【题型】解答题　【知识点】平面几何　【难度】easy
如图, 已知 $\angle B = \angle E = 90^\circ$, $AB = 6$, $BF = 3$, $CF = 5$, $DE = 15$, $DF = 25$。求证：$\triangle ABC \sim \triangle DEF$。

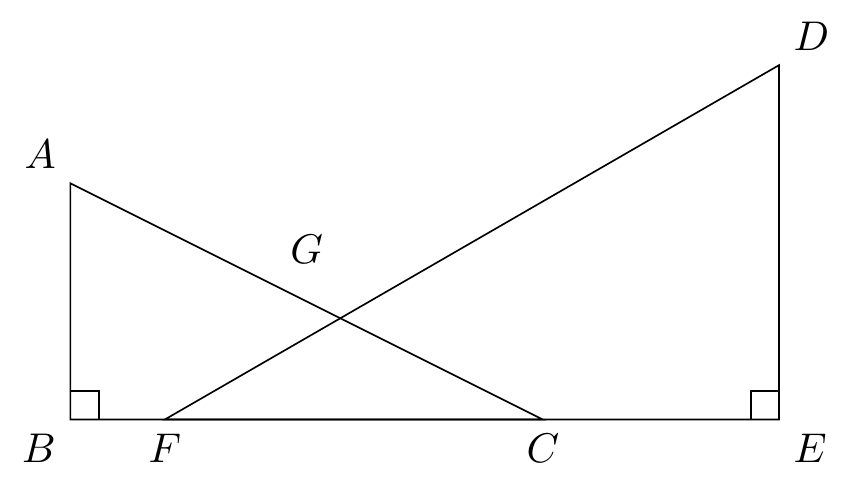
【解答】
证明：$\because \angle B = 90^\circ$, $AB = 6$, $BF = 3$, $CF = 5$

$\therefore BC = BF + FC = 3 + 5 = 8$, $AC = \sqrt{6^2 + 8^2} = 10$

在 $\triangle ABC$ 中, $\because AB : BC : AC = 6 : 8 : 10 = 3 : 4 : 5$

$\because \angle E = 90^\circ$, $DE = 15$, $DF = 25$

$\therefore EF = \sqrt{DF^2 - DE^2} = \sqrt{25^2 - 15^2} = 20$

在 $\triangle DEF$ 中, $DE : EF : DF = 15 : 20 : 25 = 3 : 4 : 5$

在 $\triangle ABC$ 和 $\triangle DEF$ 中, 三边对应成比例

$\therefore \triangle ABC \sim \triangle DEF$